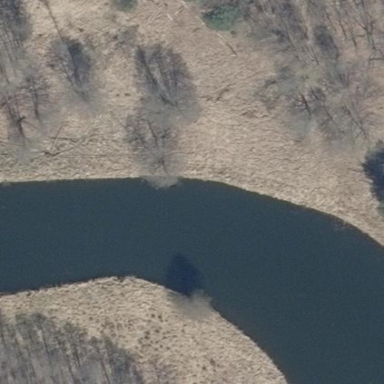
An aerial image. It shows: Wetland area.